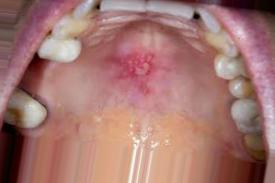
Condition: Mouth Ulcer